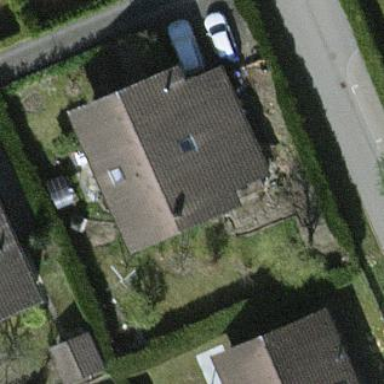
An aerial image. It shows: Detached building with gabled roof made of tile. The roof is oriented along the structure.